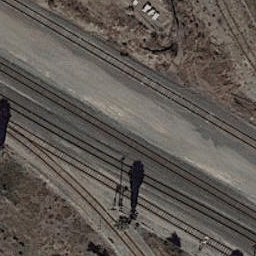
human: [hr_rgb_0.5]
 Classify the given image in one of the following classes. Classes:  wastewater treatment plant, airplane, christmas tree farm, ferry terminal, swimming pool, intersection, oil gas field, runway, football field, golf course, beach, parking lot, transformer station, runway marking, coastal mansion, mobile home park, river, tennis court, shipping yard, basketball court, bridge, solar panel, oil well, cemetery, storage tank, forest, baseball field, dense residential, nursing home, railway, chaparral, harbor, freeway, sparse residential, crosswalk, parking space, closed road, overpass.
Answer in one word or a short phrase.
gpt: railway